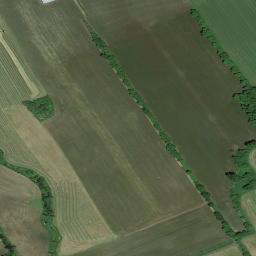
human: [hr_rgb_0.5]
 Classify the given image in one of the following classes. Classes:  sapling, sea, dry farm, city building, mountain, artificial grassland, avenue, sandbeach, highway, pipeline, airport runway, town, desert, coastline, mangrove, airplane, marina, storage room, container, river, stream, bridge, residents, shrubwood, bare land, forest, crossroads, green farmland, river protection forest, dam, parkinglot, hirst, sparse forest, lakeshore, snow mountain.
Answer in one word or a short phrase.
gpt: green farmland